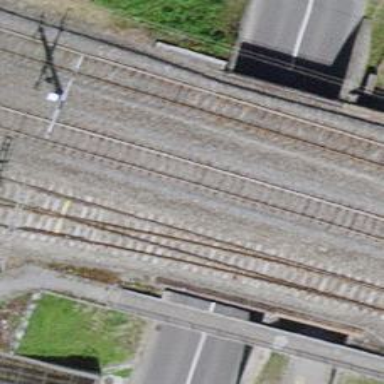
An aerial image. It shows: Bridge over single railway siding track.